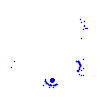
Particle: electron